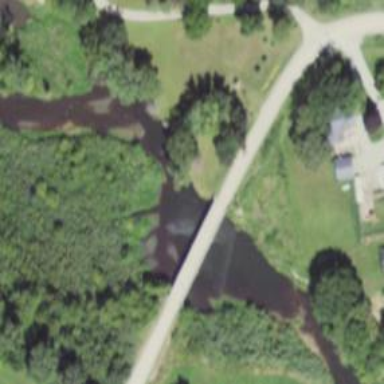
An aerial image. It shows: Residential road with bridge.